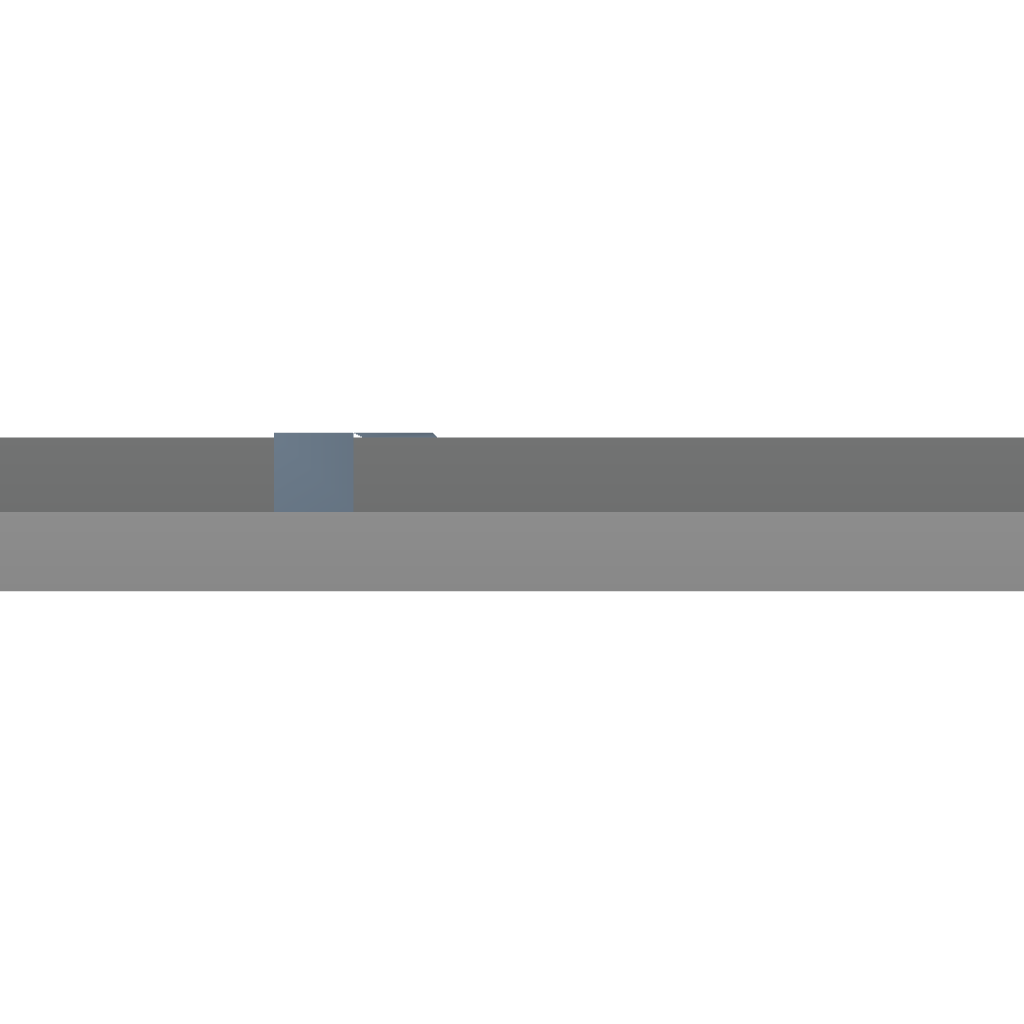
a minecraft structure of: small bank with vault